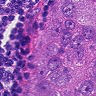
Metastatic tissue present: yes